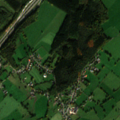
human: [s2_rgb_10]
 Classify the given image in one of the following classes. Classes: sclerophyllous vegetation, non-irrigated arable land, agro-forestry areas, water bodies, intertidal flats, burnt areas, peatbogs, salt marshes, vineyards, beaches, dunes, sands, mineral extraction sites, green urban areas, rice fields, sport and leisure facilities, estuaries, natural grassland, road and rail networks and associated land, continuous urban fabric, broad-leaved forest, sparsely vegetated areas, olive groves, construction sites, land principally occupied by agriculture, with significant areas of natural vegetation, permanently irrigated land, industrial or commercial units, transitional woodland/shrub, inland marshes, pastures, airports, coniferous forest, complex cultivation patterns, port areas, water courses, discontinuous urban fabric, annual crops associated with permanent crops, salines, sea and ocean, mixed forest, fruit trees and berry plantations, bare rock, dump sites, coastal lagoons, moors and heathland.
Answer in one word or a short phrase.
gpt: discontinuous urban fabric, pastures, mixed forest